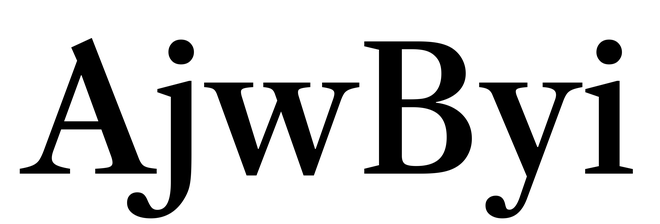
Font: LibreCaslonText_Medium